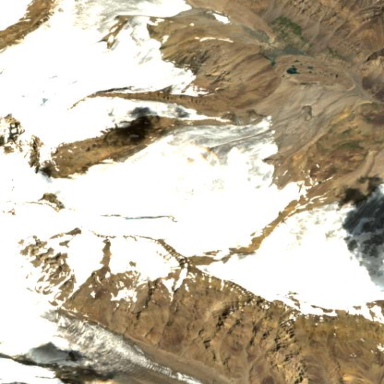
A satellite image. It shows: Majestic glacier in the distance.